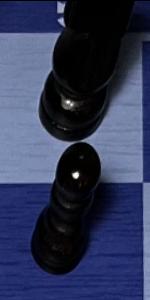
Label: Pawn_Black